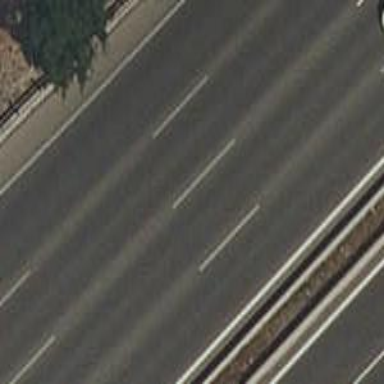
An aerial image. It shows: Asphalt bridge on motorway.